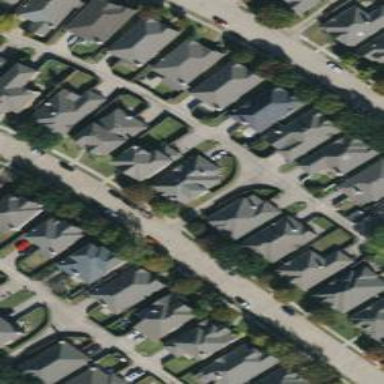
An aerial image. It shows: Alley classified as service road.